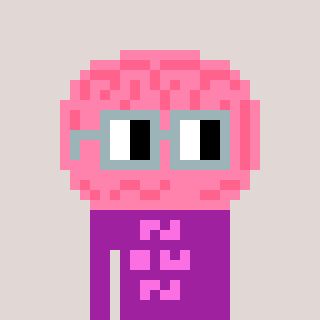
a pixel art character with square dark gray glasses, a brain-shaped head and a magenta-colored body on a warm background